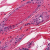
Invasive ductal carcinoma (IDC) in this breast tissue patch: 0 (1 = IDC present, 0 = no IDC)